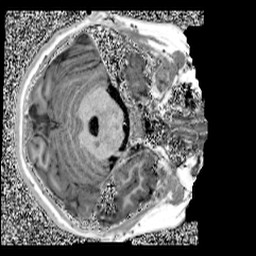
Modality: UNIT1
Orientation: axial
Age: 11
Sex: female
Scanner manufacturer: siemens
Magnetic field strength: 3 T
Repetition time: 4 s
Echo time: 0.00299 s